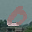
Label: 0